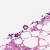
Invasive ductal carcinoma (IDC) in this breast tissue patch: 0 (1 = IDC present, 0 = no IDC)